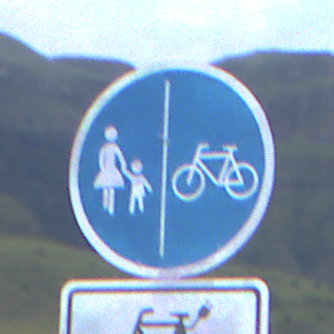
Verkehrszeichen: GetrennterRadUndGehwegRadwegRechts
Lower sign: EinspurigeFahrzeugeFrei4
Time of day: SunriseSunset
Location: Outdoor (Nature)
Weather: PartlyCloudy
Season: NotSpecified
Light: Natural